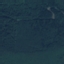
Label: Forest